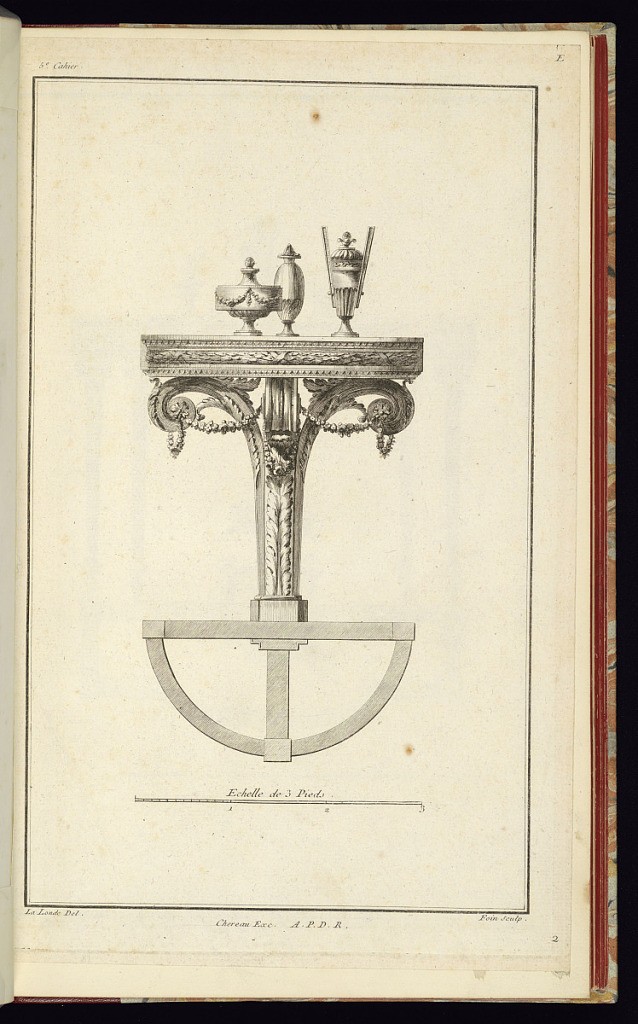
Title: Console Table Design
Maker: Richard de Lalonde, French, active 1780–96
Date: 1785-1788
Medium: Etching on off-white laid paper
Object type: Print
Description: Elevation of a hemicycle console table with three lidded vases on top. The front of the table is carved with lamb's tongue ornamentation above and below a central band of bound laurel leaves. The table has a single leg that divides at the top into three scrolling brackets, draped with a garland of flowers. The plan view of the table is indicated directly under the elevation. Below the plan is a scale bar of three French feet ("Echelle de 3 Pieds"). The plate is signed and numbered.